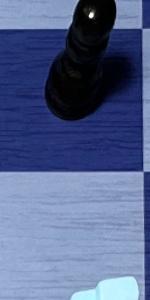
Label: Empty